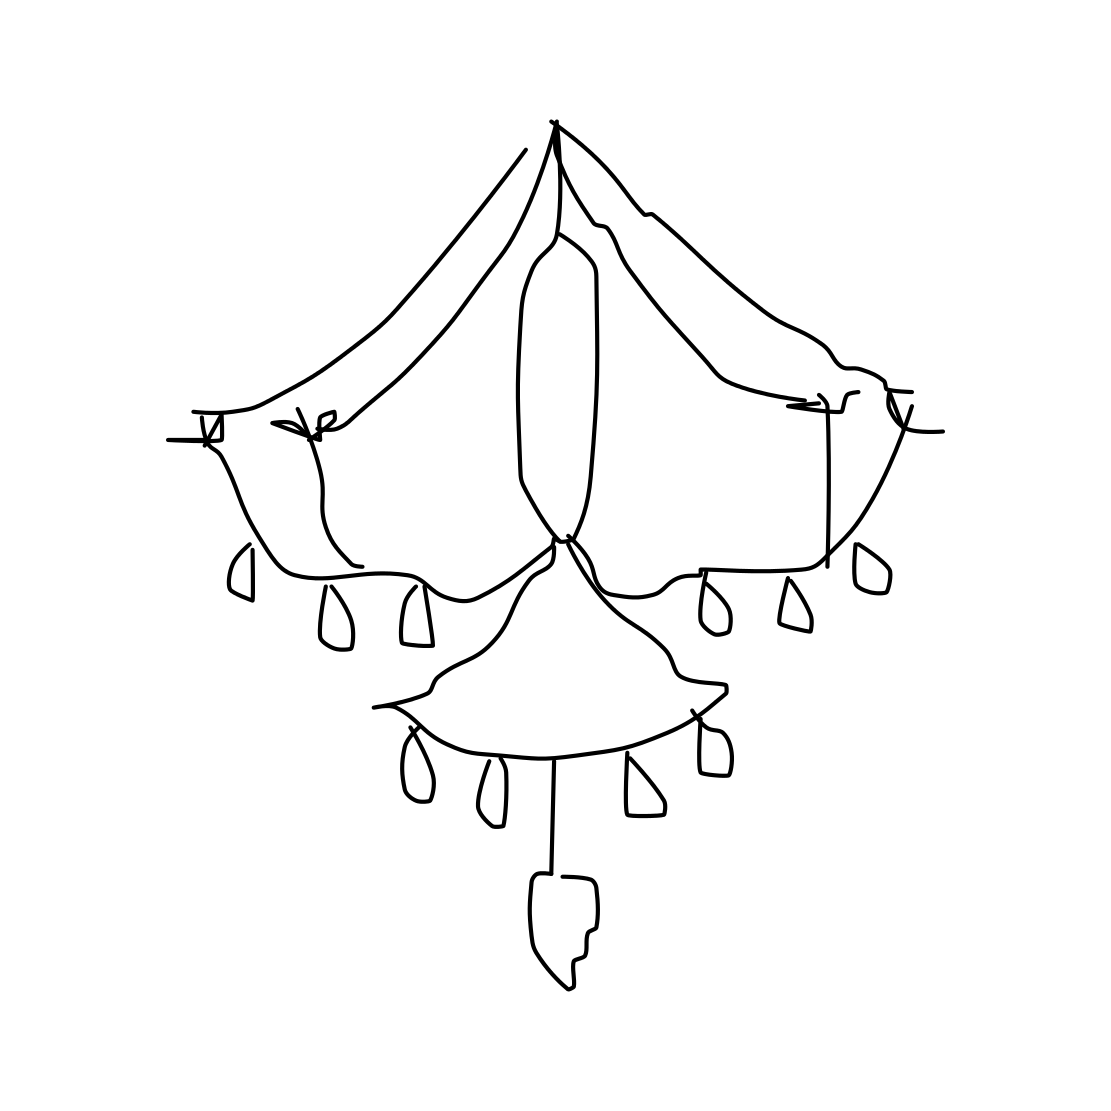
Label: chandelier